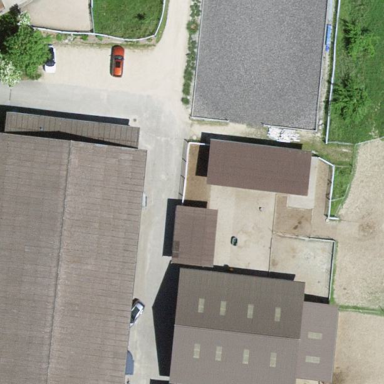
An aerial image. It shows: Building located near equestrian pitch.